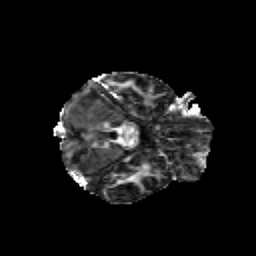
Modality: FA
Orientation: axial
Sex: female
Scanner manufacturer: siemens
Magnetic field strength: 3 T
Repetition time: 5 s
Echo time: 0.071 s